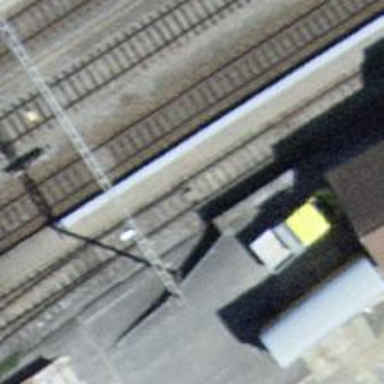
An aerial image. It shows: Railway switch.